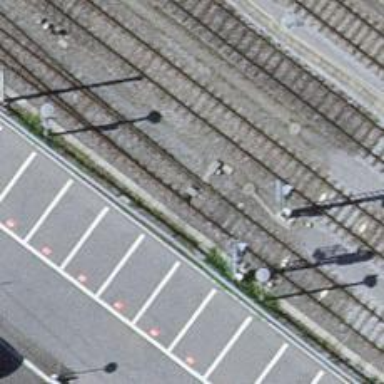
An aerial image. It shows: Railway switch.